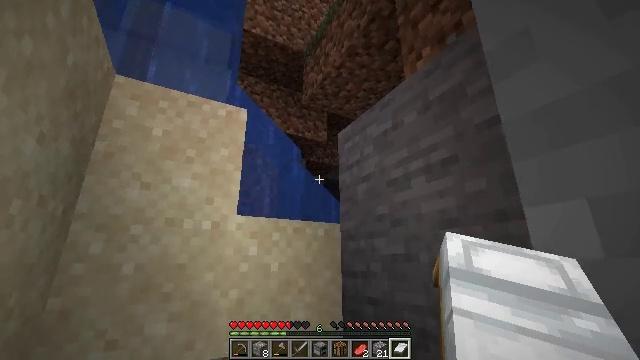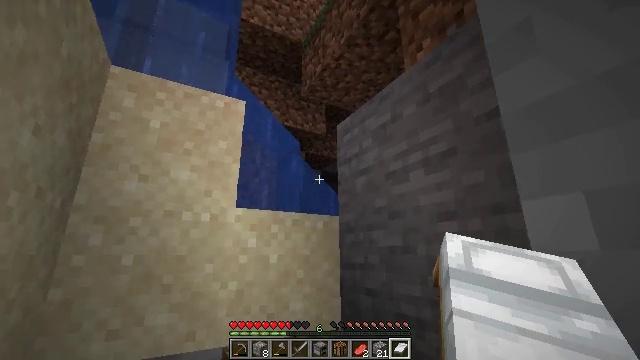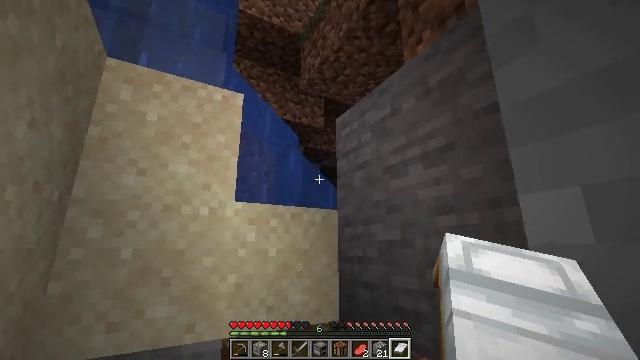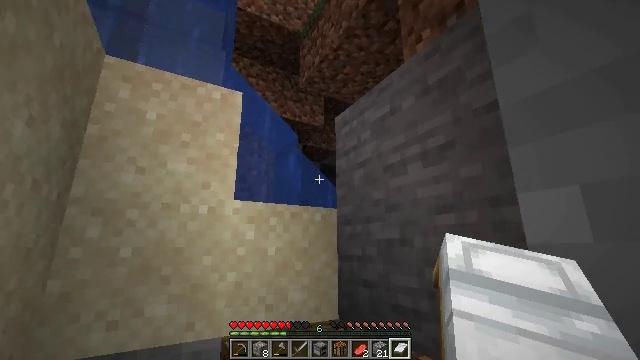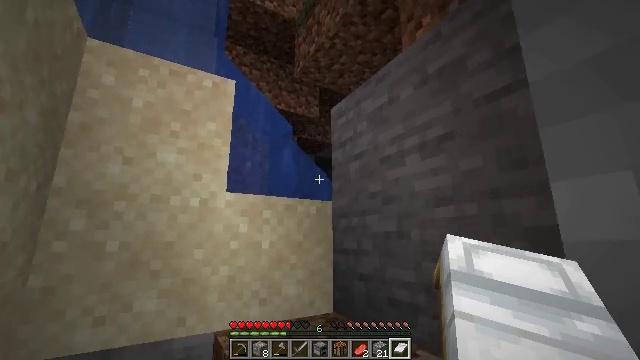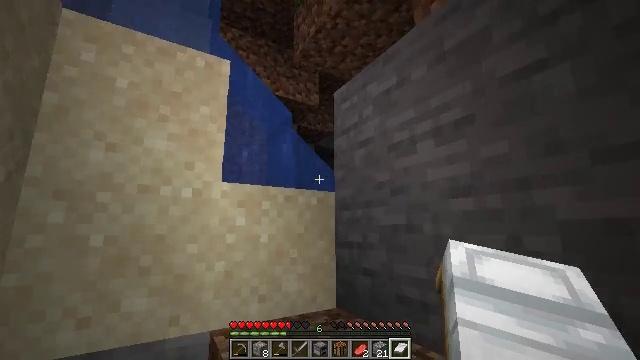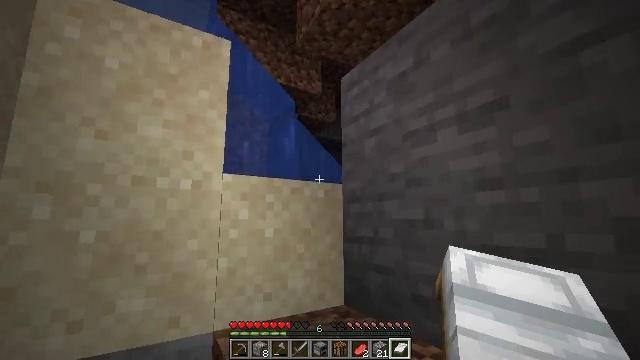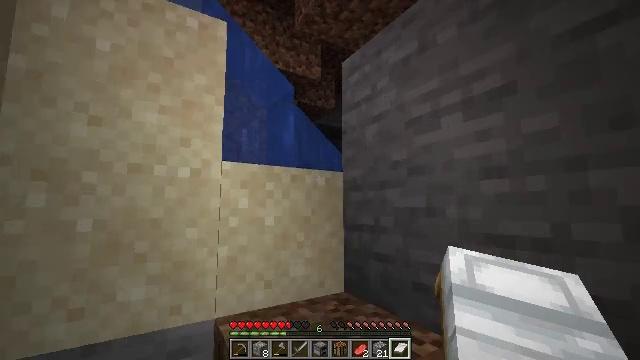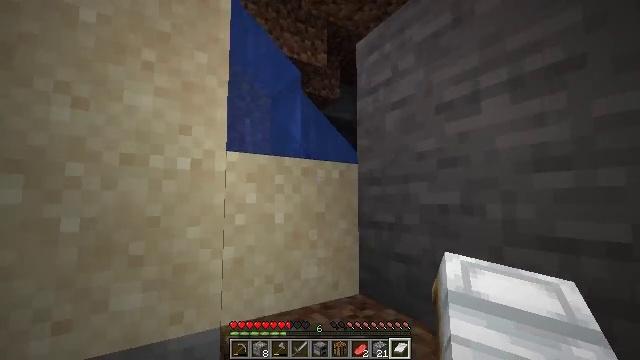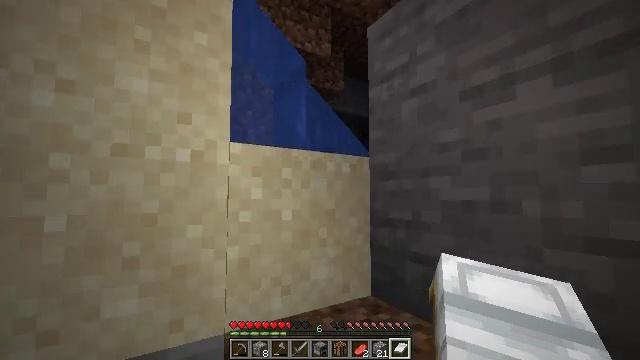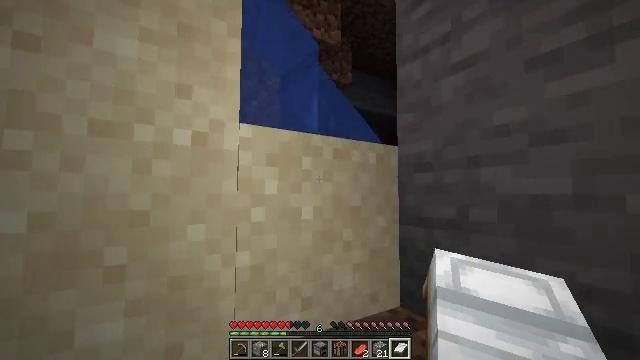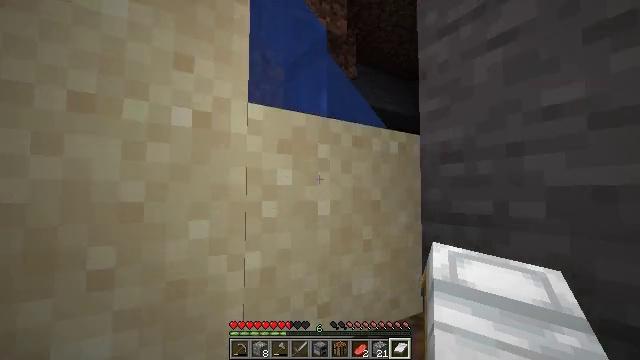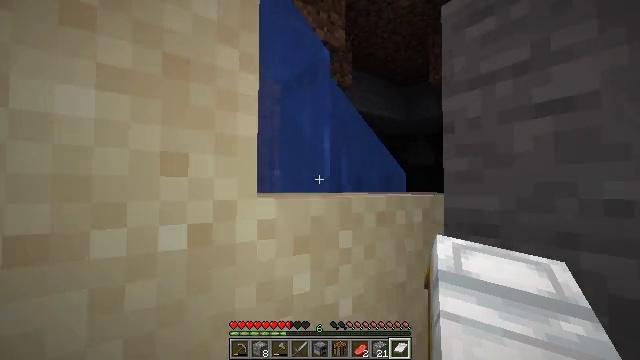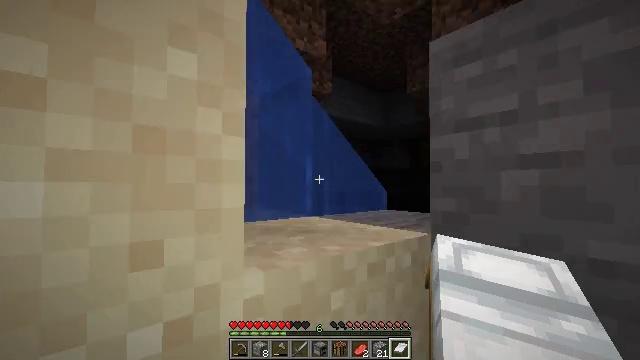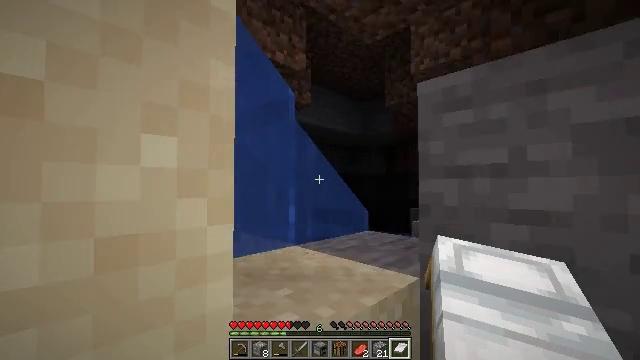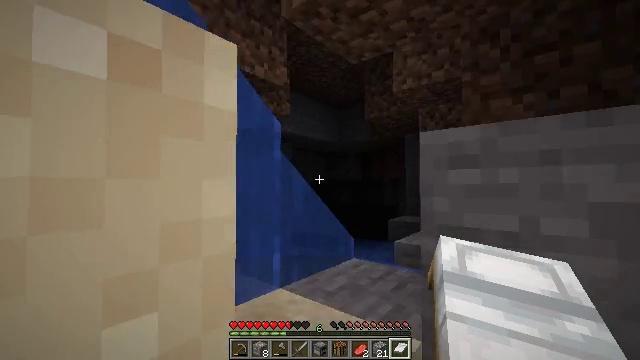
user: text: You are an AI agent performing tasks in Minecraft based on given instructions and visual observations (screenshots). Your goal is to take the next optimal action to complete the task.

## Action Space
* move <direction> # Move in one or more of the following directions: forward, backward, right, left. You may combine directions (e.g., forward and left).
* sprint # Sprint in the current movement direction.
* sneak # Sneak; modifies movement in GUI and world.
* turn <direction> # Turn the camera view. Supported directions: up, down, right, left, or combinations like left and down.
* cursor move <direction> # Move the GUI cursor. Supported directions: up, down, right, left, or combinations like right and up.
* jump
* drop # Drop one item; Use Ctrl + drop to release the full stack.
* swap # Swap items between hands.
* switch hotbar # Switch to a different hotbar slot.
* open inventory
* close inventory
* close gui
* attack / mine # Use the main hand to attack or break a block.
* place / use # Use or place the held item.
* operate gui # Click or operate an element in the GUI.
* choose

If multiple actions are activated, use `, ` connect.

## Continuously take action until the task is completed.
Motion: motion action
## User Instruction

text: Remove a white bed from the inventory.
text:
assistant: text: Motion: turn down
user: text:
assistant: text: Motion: turn down
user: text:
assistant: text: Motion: no_op
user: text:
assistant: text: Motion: move forward, turn right and down
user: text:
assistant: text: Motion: move forward, turn down
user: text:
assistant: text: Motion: move forward, turn down
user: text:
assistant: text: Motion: move forward, turn down
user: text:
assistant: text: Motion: move forward, turn down
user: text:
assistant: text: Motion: move forward, turn down
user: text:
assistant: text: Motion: move forward
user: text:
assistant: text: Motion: move forward
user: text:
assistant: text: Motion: move forward, turn right and down, jump
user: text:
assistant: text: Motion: move forward, turn right, jump
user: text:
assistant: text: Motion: move forward, turn right, jump
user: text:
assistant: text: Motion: move forward, turn right, jump
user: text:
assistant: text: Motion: move forward, turn right
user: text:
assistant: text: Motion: move forward, turn right
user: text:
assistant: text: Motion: move forward, turn right
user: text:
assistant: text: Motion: no_op
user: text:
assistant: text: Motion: no_op
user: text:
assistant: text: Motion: no_op
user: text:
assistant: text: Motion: no_op
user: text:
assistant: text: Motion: no_op
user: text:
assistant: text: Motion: turn left
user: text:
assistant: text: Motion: turn left
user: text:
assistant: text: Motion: turn left
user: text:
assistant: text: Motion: turn left
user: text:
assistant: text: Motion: move forward, turn left
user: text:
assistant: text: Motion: move forward, turn left
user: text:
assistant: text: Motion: move forward, turn left